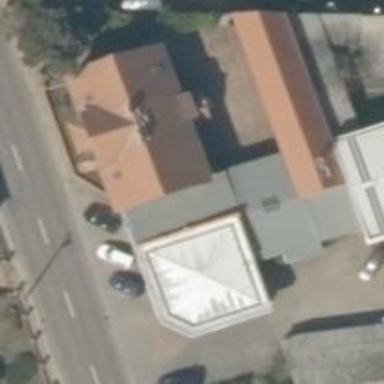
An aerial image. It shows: Car repair shop.